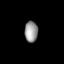
Tissue: lung
Cell type: Endothelial cells
Senescence score: 0.5658
Nuclear area (px): 268
Mean DAPI intensity: 153.993